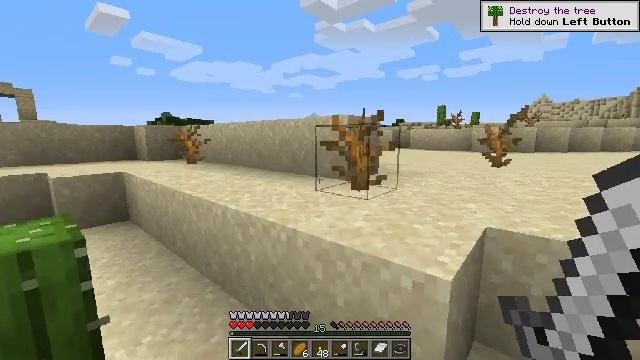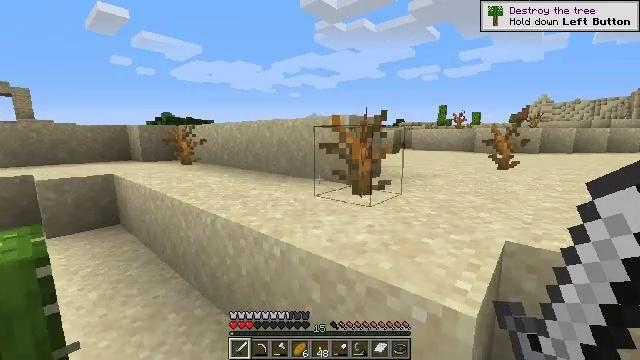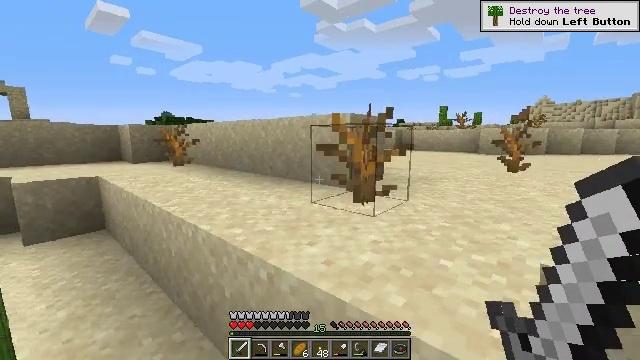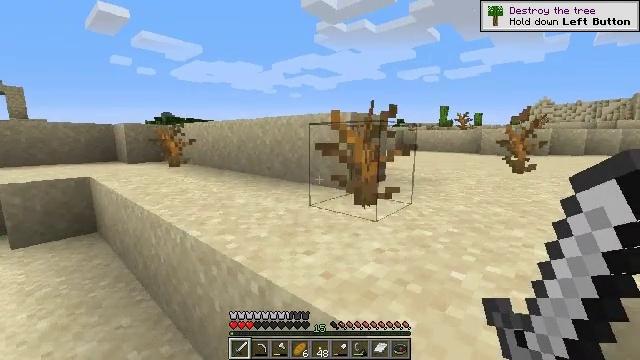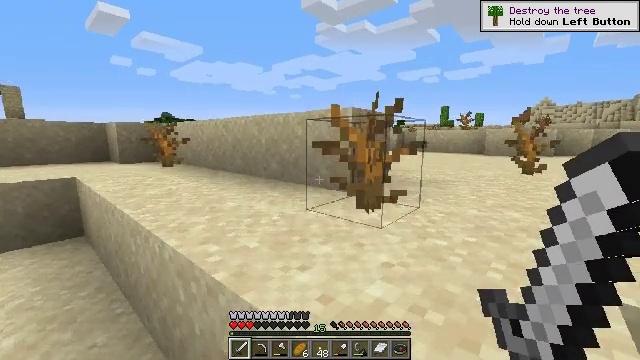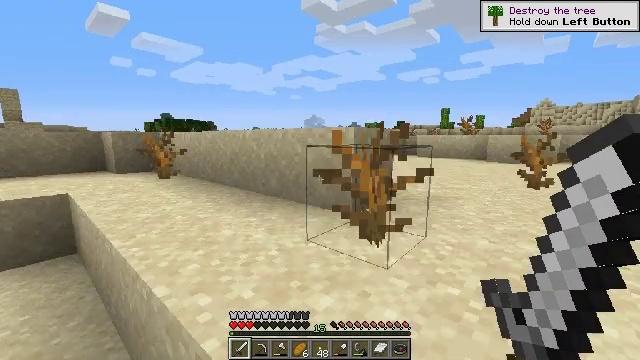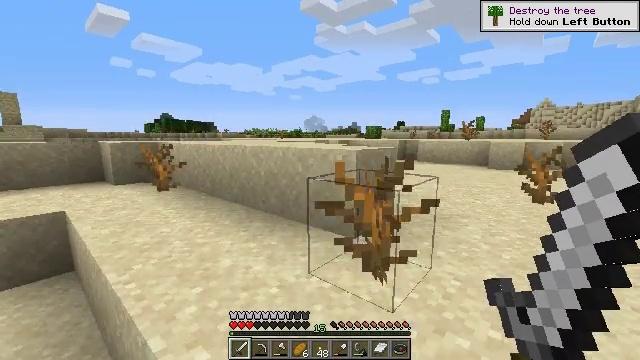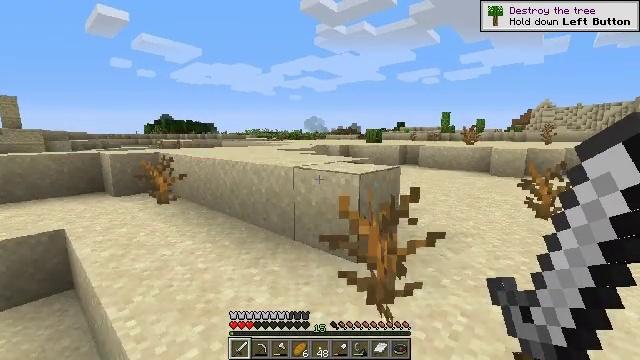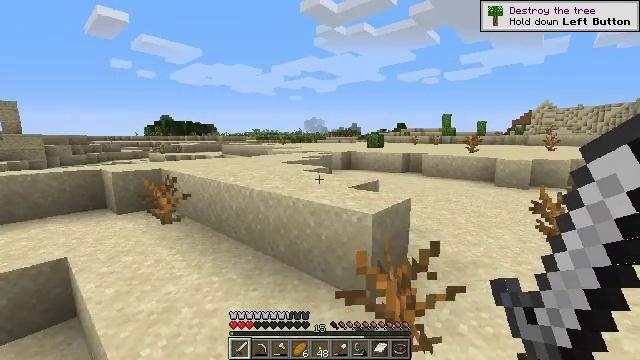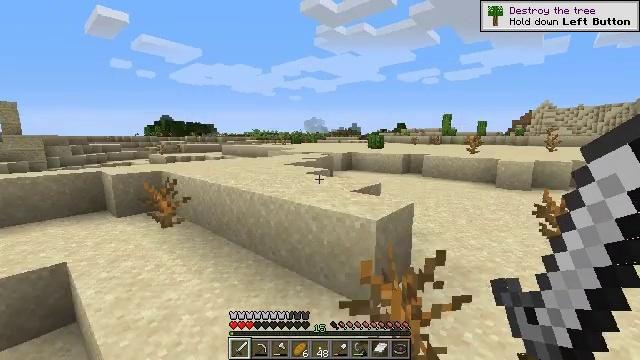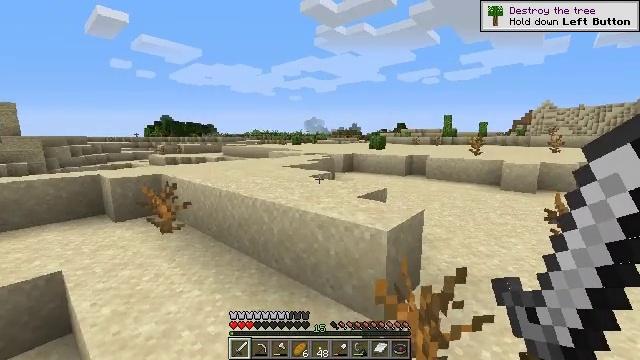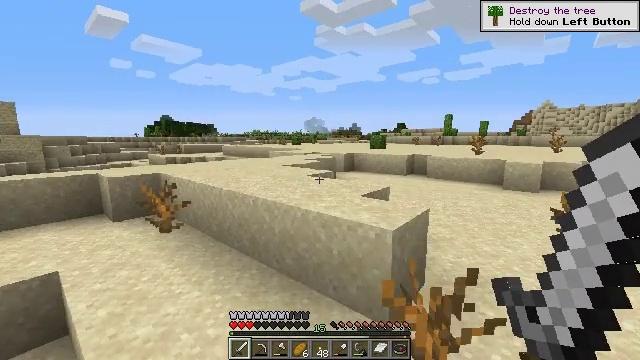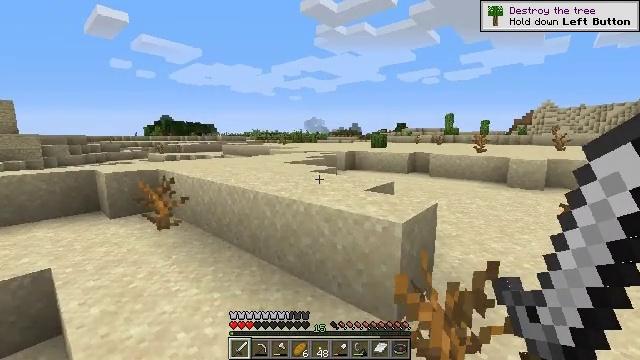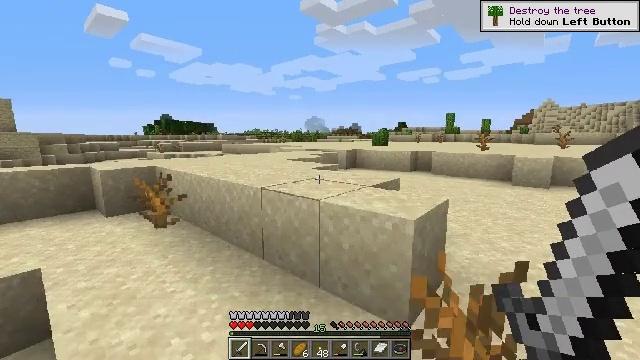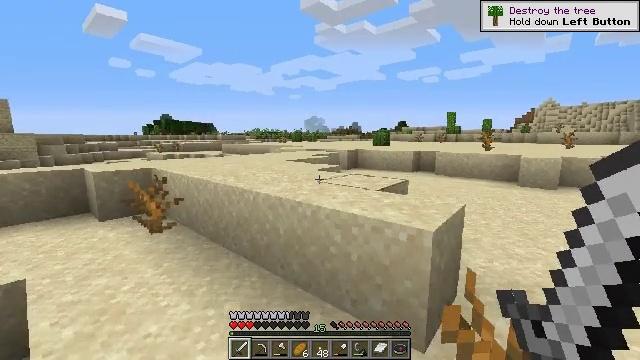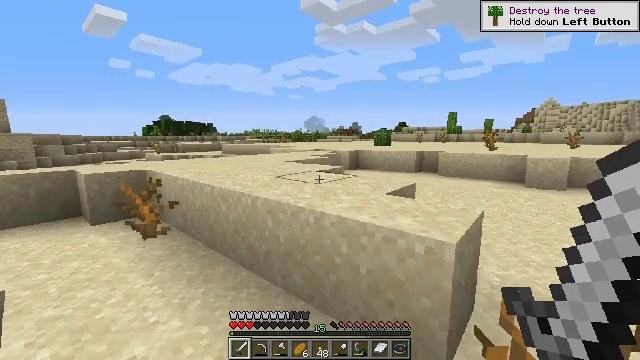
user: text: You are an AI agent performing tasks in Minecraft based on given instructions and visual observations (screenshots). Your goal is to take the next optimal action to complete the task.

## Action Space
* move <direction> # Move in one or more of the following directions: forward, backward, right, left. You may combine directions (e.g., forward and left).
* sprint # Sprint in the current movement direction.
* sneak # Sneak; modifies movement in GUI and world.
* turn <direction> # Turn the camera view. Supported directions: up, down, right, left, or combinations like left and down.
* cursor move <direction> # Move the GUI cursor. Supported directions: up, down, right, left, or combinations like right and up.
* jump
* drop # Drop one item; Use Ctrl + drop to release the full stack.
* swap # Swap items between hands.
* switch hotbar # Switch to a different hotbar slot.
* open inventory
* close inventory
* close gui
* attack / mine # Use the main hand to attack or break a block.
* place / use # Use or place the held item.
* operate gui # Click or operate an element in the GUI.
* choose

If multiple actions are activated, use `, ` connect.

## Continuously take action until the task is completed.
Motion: motion action
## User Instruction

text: Harvest the dead bush.
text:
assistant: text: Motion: move forward
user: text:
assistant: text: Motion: move forward
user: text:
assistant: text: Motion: move forward
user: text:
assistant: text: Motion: move forward
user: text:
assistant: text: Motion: move forward, jump
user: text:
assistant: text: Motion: move forward, jump
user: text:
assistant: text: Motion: move forward, jump
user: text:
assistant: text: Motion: move forward, jump
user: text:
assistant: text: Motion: move forward
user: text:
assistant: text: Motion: move forward
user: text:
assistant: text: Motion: move forward
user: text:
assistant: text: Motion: move forward
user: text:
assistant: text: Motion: move forward
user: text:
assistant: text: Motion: move forward
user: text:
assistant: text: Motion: move forward
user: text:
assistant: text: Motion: move forward
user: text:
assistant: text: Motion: move forward
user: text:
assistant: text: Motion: move forward
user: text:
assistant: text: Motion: move forward
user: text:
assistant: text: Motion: move forward, jump
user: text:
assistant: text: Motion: move forward, jump
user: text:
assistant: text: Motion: move forward, jump
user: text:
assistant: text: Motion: move forward, jump
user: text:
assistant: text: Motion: move forward
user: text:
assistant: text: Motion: move forward
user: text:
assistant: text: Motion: move forward
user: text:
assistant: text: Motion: move forward
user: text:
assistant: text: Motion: move forward, turn left and down
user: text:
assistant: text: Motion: move forward, turn left
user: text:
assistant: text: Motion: move forward, turn left and down